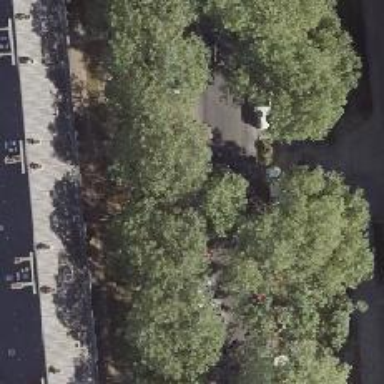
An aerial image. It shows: Avenue lined with broadleaved deciduous trees.